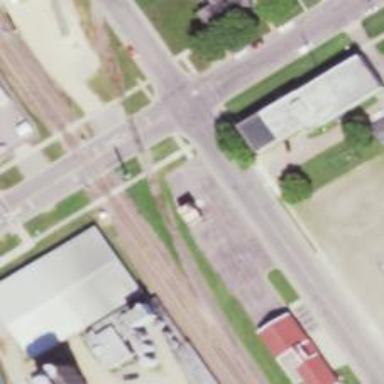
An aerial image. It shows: Railway crossing.